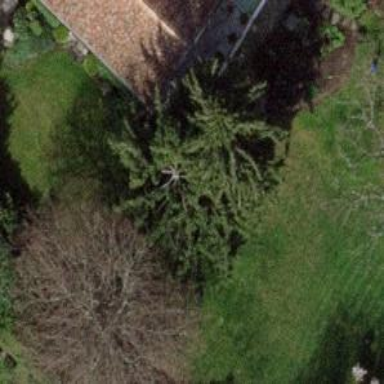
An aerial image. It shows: Evergreen tree with needle-leaved leaves.